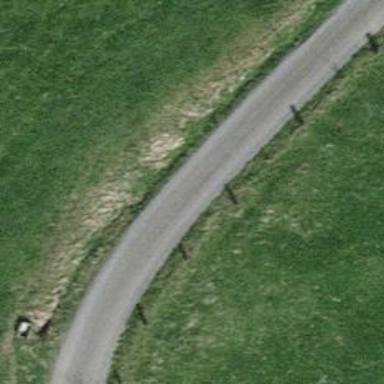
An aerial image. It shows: Well-maintained track road of grade 1.